Question: I have a logical model and a database generated from it. How can I export database from Rational rose and import it to MS Access? I managed to export database as file.

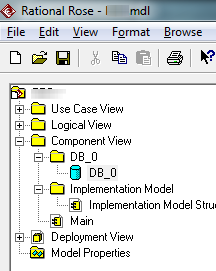
Answer: This was answered, as well as can be done, in <URL> The process is cumbersome, and does not lend itself well to automation.
A possible more practical solution is to use a command line tool and run the DDL as a script. See <URL>.
The <URL> command line tool at SourceForce is current and can implement what you require.